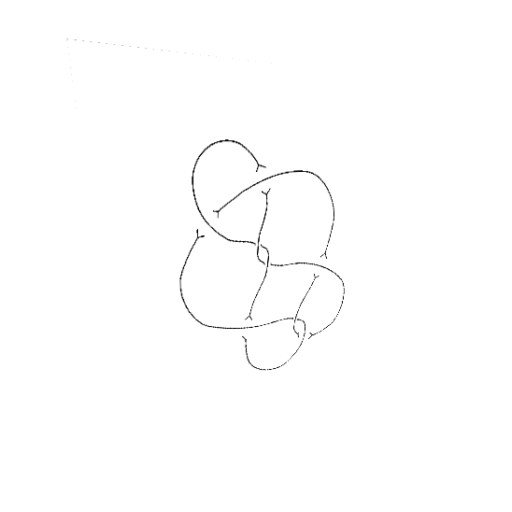
Crossing number: 8